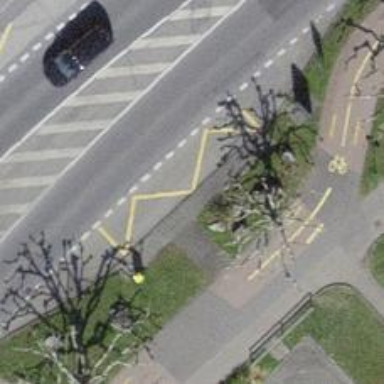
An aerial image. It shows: Bus stop along the road.